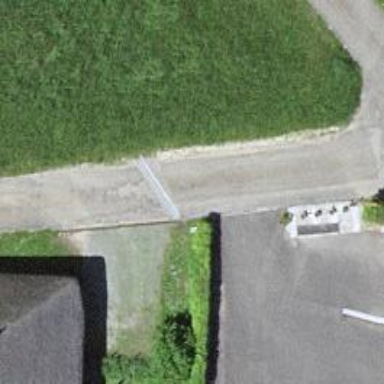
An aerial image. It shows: Asphalt service road used by agricultural vehicles.